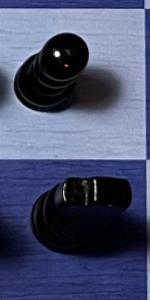
Label: Knight_Black